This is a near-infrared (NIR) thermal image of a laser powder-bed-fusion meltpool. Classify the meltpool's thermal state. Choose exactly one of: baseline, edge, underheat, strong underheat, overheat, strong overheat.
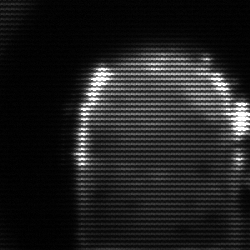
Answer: baseline